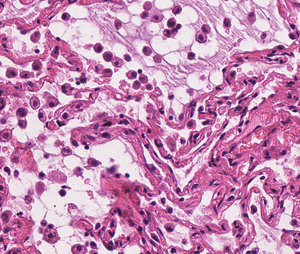
Tumor epithelial tissue: no
Tumor-associated stroma tissue: no
Normal tissue: yes